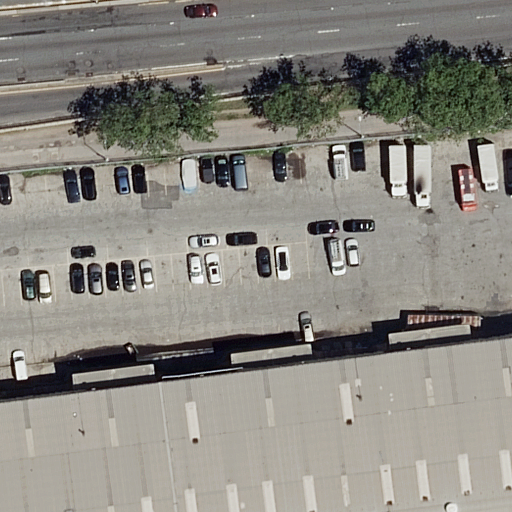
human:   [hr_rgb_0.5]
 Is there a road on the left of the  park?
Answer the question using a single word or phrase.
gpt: no

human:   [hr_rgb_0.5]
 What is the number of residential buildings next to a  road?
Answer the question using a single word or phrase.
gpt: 0

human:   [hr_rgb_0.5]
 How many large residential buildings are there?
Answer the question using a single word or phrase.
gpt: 0

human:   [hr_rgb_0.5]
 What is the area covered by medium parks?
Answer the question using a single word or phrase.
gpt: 0m2

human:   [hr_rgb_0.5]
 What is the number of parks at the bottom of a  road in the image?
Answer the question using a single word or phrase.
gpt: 1

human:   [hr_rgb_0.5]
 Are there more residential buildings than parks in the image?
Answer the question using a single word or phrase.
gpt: no

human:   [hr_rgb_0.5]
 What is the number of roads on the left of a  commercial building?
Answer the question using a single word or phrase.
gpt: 0

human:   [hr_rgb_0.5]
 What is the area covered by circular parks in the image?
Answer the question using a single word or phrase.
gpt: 0m2

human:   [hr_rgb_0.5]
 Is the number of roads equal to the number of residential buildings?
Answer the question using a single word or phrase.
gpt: no

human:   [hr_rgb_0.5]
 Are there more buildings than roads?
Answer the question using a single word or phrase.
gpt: no

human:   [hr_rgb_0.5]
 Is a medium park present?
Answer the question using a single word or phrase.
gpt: no

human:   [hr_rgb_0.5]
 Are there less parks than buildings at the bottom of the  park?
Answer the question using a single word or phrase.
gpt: no

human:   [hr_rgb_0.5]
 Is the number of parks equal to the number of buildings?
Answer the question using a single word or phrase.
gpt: no

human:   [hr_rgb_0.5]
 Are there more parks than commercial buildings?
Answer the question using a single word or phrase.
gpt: yes

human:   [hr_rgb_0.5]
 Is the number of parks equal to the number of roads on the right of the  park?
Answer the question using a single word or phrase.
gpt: no

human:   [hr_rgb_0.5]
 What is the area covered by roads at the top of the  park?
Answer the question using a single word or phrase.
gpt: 0m2

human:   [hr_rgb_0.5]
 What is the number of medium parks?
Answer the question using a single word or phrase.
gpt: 0

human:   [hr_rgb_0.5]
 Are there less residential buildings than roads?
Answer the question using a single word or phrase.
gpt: yes

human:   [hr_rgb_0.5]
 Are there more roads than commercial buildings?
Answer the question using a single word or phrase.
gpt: yes

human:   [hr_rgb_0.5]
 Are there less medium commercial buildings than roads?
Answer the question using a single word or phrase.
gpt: yes

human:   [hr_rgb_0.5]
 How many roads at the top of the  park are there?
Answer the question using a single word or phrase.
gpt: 3

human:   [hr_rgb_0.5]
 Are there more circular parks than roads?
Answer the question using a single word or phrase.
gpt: no

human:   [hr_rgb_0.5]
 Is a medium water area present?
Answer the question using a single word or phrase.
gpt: no

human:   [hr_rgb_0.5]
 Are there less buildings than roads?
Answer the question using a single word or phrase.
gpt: yes

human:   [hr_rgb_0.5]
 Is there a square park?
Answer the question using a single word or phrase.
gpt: no

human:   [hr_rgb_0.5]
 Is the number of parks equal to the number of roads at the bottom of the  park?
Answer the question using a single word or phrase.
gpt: no

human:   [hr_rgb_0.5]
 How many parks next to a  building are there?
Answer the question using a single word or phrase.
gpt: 0

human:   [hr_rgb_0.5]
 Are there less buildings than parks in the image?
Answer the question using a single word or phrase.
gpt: yes

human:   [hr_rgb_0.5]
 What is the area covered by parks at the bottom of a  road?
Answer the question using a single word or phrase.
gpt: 4313m2

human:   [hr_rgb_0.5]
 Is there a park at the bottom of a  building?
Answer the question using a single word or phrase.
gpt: no

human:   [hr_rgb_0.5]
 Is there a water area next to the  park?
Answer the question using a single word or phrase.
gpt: no

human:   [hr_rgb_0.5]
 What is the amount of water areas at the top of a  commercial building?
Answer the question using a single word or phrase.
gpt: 0

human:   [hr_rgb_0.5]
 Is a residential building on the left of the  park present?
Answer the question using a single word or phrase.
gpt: no

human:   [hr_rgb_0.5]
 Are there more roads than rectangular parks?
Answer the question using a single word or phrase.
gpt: yes

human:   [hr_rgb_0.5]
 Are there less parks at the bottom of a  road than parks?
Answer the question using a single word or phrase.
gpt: no

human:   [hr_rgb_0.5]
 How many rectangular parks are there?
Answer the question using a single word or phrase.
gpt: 1